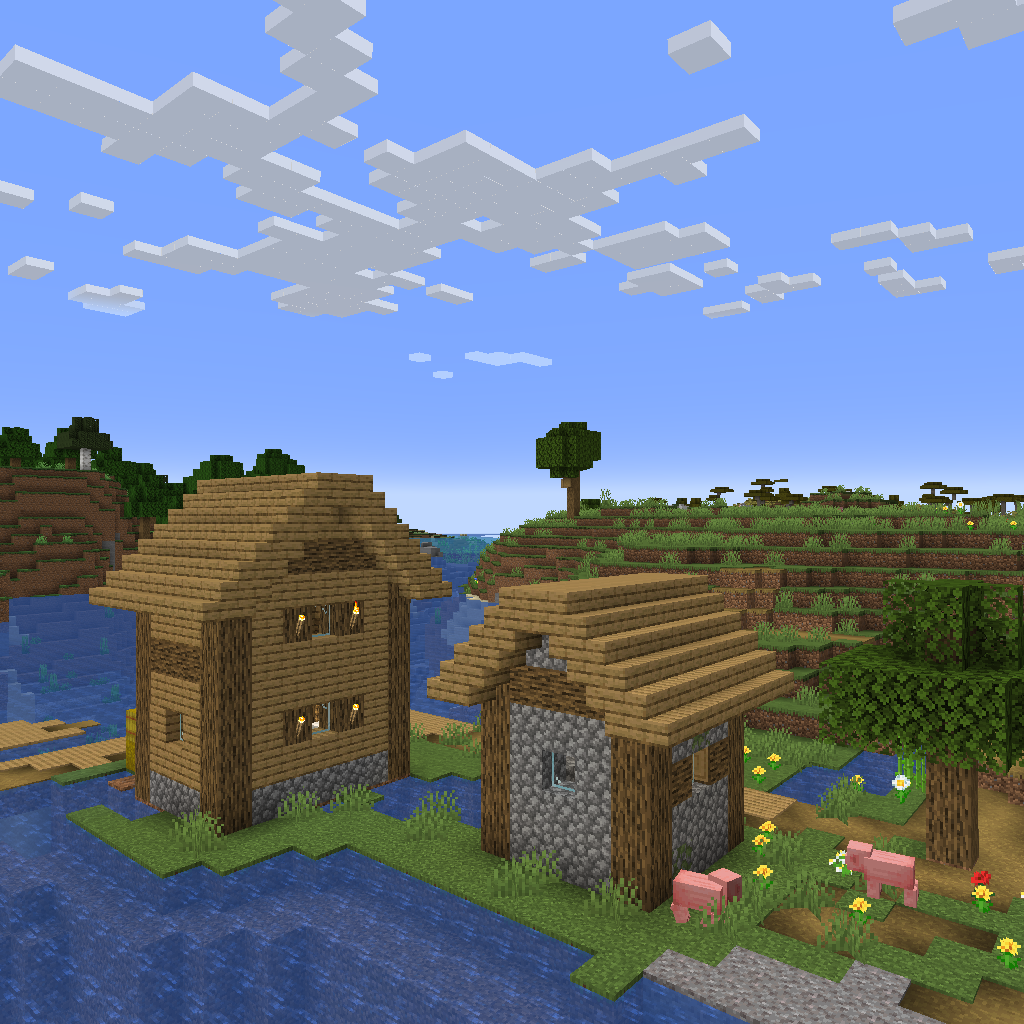
village with two houses, pigs and two trees